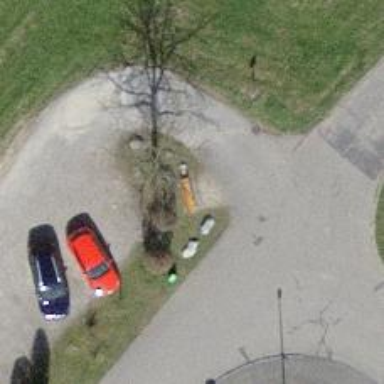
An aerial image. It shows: Brown bench.